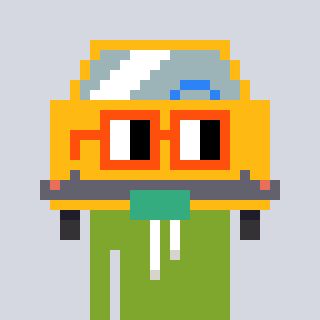
a pixel art character with square orange glasses, a taxi-shaped head and a slimegreen-colored body on a cool background